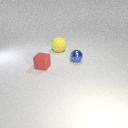
small red rubber cube in front of small blue metal sphere